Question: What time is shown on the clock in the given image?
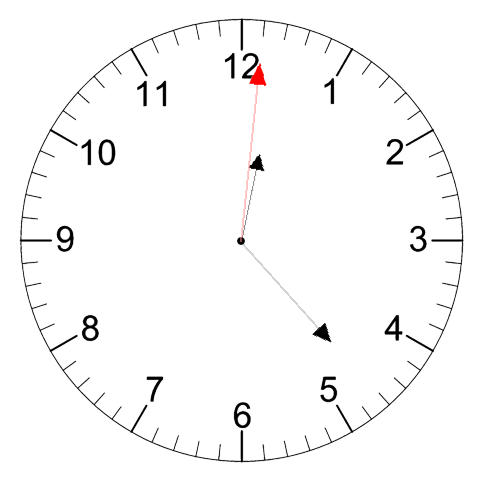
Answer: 12:23:01